Question: After reading the API info here:
<URL>
I am wondering if I can "tune in" my trail renderer in the normal unity interface, print those complicated code parameters, then use that code in my script to change color on triggers, etc.
To clarify, how do I get the information here presented in code:
[]
I guess I am approaching this from a CSS background. Is there a Unity colorgradient version of this website:
<URL>
Can I make the script print the characteristics of the trail renderer (for the purpose of replicating it elsewhere in my code)?
<URL>
Much appreciate the help!
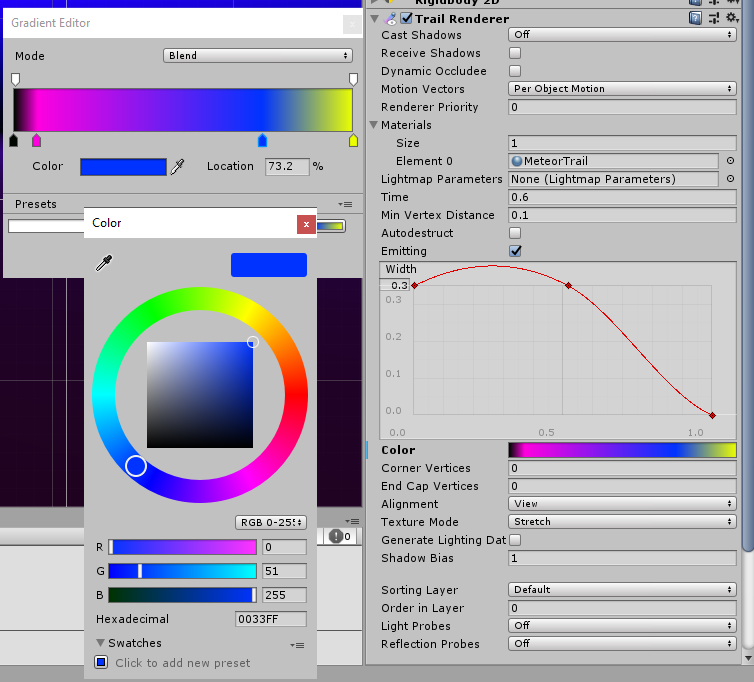
Answer: I'm still not 100% sure if I understood the question but I'll give it a shot.
As I understand you want to have a component on every trigger object where you can define different gradient settings for each.
And I assume by 'Unity interface' you mean the Inspector.
So something like e.g.
'''
public class GradientSetter : MonoBehaviour
{
public GradientColorKey[] colorKeys;
public GradientAlphaKey[] alphaKeys;
}
'''
Put this on the trigger object(s) and adjust the settings via the Inspector. At beginning they should be empty arrays so to add elements just enter the wanted element count in the 'size' property of both arrays.
And wherever you have the Collision implemented on your TrailRenderer object
'''
void OnTriggerEnter(Collider other)
{
var gradientSetter = other.GetComponent<GradientSetter>();
if(!gradientSetter) return;
gradient.SetKeys(gradientSetter.colorKeys, gradientSetter.alphaKeys);
...
}
'''
---
I'm assuming 'GradientColorKey' and 'GradientAlphaKey' are 'Serializable'. If you implement this but they don't show up in the Inspector let me know, then you'll have to make a wrapper class for them. (I can't test it right now)
---